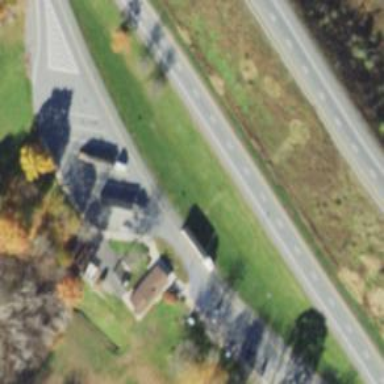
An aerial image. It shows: Rest area on the road.